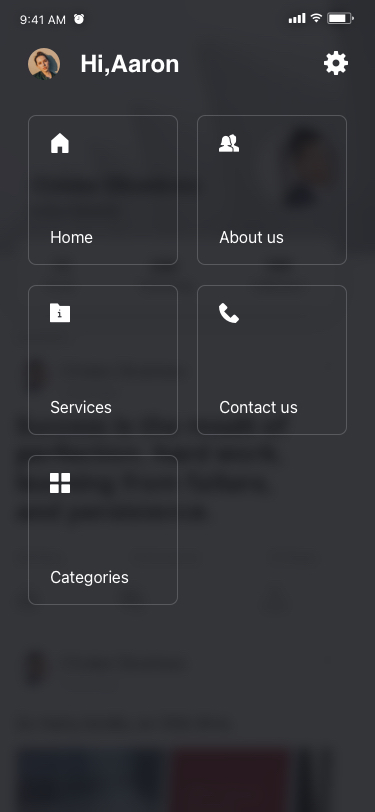
Text in this UI design:
Hi,Aaron
Home
Services
Categories
About us
Contact us
9:41 AM